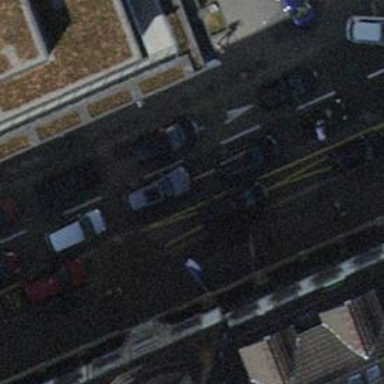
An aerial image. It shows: Taxi stand.